Question: I have the following code in the batch-file:
'''
@echo on
regedit.exe /S abc.reg
'''
If I run it, I get an error.
I searched the google for this and found nothing. Can someone help me please?
I tried:
- removing /S (the I can read (of course) the errormessage
- Run the file as administrator (I'm admin per default)
I am using windows 8.
The erros message: "Cannot import C:\users....abc.reg". Error opening the file. There may be a disk or a file system error.
Both Files are in the same folder.

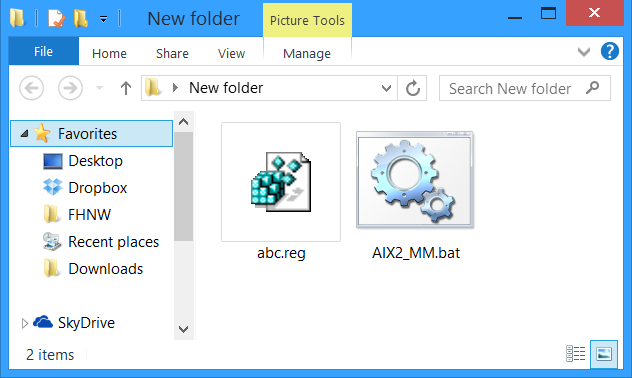
Answer: The problem was, that I handled the %~dp0 in a false way. %~dp0 stands for the default path, but you don't have to set a backslash after it!
If you want to run a .reg file in the same folder as the .bat file, just write it like this:
'''
@echo on
REGEDIT /S "%~dp0ABC.reg"
'''
This will run the file ABC.reg in the same folder.
If you wan't to run something in a subfolder, you have to do it like this:
'''
@echo on
REGEDIT /S "%~dp0SUBFOLDER\ABC.reg"
'''
The brackets ("") are only needed, if there are whitespaces in the pathname.